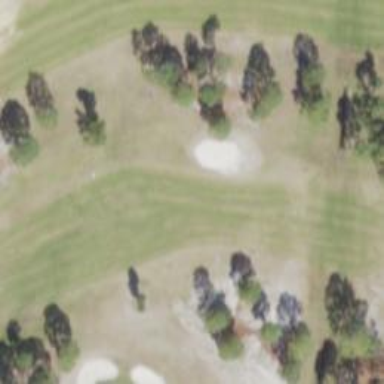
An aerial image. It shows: Grassy area designated as golf fairway.